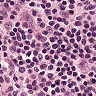
Metastatic tissue present: no